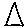
Label: triangle